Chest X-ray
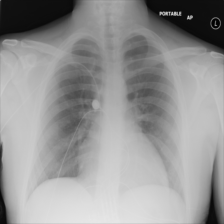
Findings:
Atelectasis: negative
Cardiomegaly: negative
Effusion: negative
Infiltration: negative
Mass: negative
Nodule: negative
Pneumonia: negative
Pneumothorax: negative
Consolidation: negative
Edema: negative
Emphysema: negative
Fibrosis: negative
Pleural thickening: negative
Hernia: negative